CT reconstruction: convct
Segmentation target: spine
Patient: M, age 52
ISS stage: Stage 1
Metal implant: no
Axial slice:
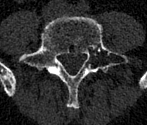
Sagittal slice:
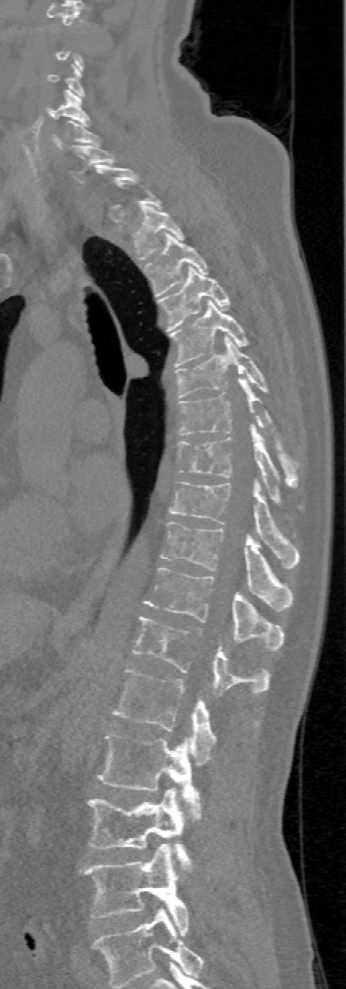